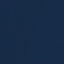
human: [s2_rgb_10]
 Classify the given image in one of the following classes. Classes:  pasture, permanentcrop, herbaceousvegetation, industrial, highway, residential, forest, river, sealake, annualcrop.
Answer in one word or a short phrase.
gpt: SeaLake